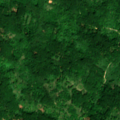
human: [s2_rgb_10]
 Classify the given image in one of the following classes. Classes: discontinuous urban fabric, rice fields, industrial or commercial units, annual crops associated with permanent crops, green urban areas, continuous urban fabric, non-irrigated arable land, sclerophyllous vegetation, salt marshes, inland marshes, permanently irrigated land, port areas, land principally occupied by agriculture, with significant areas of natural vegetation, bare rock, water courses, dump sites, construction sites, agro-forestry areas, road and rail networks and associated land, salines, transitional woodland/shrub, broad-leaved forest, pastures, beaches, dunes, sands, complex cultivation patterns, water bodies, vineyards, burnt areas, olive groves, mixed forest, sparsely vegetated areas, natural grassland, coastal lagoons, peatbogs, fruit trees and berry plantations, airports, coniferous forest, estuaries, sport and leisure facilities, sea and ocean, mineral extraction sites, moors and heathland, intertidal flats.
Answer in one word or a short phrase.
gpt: broad-leaved forest, transitional woodland/shrub